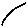
Label: line